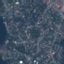
Land use / land cover class: Residential